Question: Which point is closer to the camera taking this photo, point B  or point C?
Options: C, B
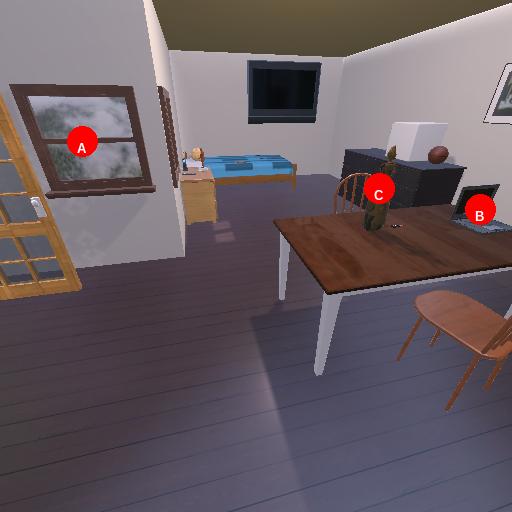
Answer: C